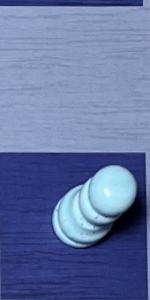
Label: Pawn_White